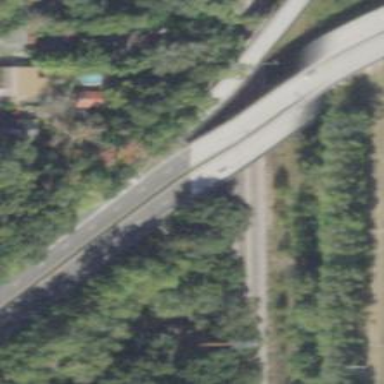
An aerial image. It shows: Trunk link highway.